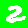
Digit: 2